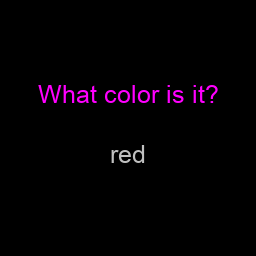
Color: silver
Color name shown: red
Background color: black
Question text color: magenta